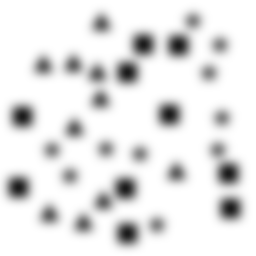
Squares: 10
Triangles: 10
Stars: 10
Total shapes: 30